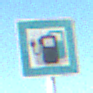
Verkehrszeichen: LadestationFuerElektrofahrzeuge
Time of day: SunriseSunset
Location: Outdoor (Nature)
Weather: Clear
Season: NotSpecified
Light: Natural